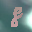
Label: 8